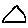
Label: triangle